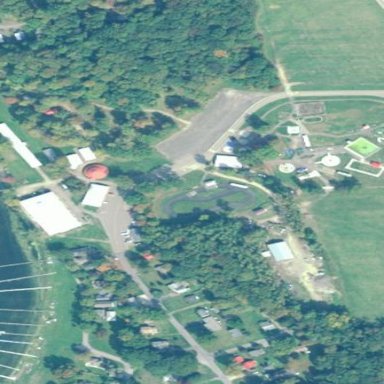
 perfect for outdoor activities and relaxation."